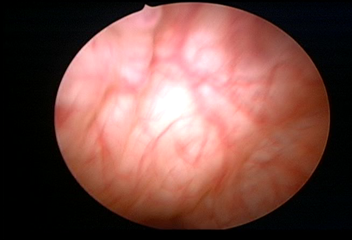
Modality: WLC
Class: Normal mucosa
Bladder cancer association: No